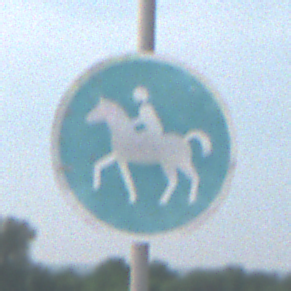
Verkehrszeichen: Reitweg
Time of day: SunriseSunset
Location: Outdoor (Nature)
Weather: PartlyCloudy
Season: NotSpecified
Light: Natural